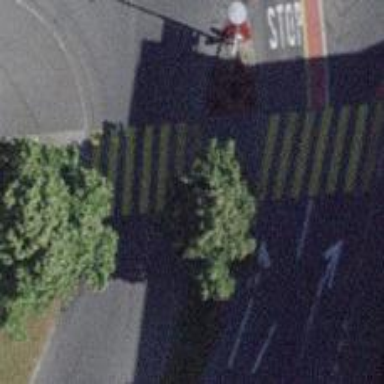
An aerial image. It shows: Uncontrolled zebra crossing with island. The crossing is marked with zebra stripes.